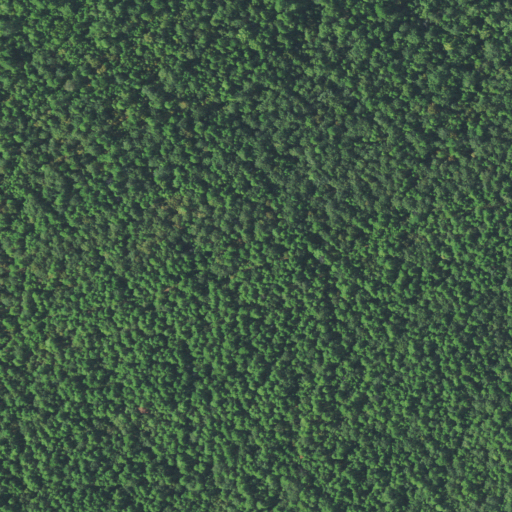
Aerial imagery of mountain in Oklahoma named Granny Graham Mountain containing evergreen forest and mixed forest